Current action and preconditions to check: path_clear

Your task: For each precondition in the list above, predict whether it will hold at this action.

Consider the current scene as observed from the mobile robot's camera, and analyze the predicted future states of all dynamic agents (e.g., people, animals, vehicles, or any moving entities) within the NEXT SECOND.

IMPORTANT: Only answer "very likely" if you are absolutely certain—based on strong, clear evidence—that a dynamic agent will violate the precondition in the predicted future state. Do NOT answer "very likely" for unlikely, ambiguous, or low-probability risks.

Ask yourself for each precondition: Is there a high probability, with clear and convincing evidence, that the predicted future states of any dynamic agent will interfere with the predicted future state of the currently executing action within the NEXT SECOND, causing that precondition to fail?

Assess the risk level based on these predictions. Use "likely" or "very likely" if motions create a clear risk of interference.

Use "neutral" or "improbable" if agents are nearby but their predicted paths are clearly diverging or non-conflicting.

Failure Risk Categories: "very improbable", "improbable", "neutral", "likely", "very likely"

Answer Format: Output ONLY the probability_of_failure value from these categories: "very improbable", "improbable", "neutral", "likely", "very likely"

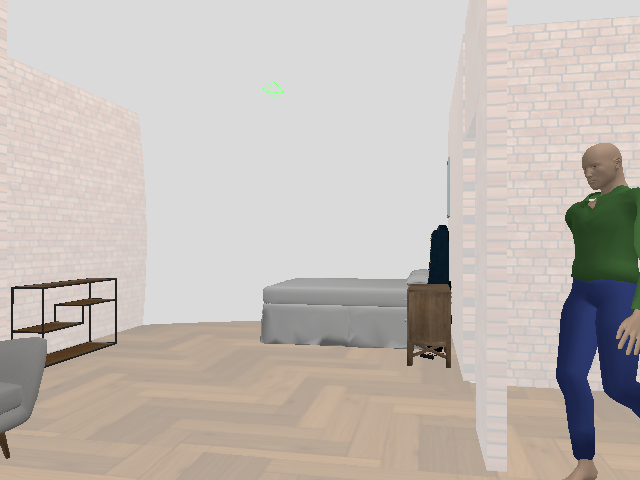

Answer: neutral